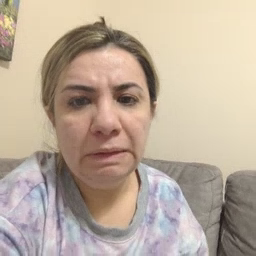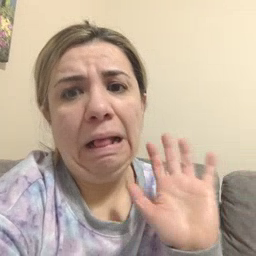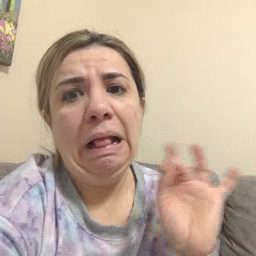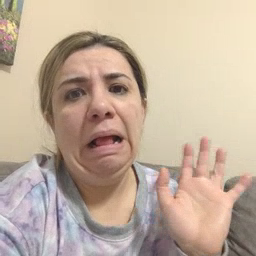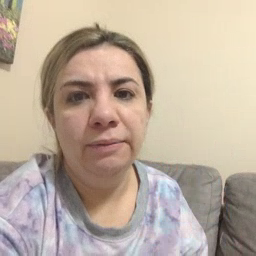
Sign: yucky